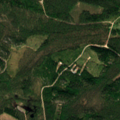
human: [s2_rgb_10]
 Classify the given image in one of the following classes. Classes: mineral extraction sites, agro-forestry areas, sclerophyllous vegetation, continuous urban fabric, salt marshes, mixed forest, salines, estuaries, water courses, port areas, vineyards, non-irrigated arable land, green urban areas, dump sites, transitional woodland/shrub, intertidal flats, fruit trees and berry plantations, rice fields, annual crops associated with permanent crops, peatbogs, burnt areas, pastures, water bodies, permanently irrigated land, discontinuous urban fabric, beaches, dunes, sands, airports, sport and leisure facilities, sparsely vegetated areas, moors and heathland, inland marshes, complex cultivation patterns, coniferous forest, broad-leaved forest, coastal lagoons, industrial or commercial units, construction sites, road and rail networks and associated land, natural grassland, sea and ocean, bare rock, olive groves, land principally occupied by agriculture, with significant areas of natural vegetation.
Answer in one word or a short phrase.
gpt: coniferous forest, transitional woodland/shrub